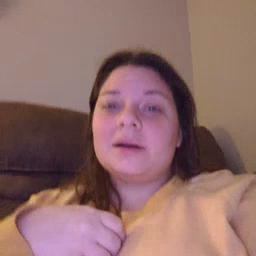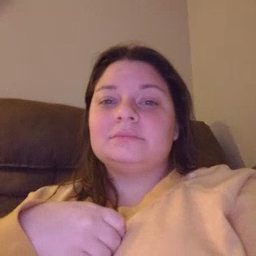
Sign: lamp